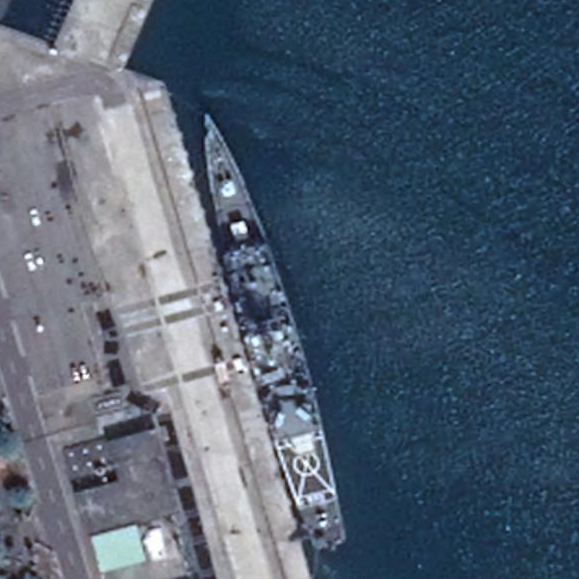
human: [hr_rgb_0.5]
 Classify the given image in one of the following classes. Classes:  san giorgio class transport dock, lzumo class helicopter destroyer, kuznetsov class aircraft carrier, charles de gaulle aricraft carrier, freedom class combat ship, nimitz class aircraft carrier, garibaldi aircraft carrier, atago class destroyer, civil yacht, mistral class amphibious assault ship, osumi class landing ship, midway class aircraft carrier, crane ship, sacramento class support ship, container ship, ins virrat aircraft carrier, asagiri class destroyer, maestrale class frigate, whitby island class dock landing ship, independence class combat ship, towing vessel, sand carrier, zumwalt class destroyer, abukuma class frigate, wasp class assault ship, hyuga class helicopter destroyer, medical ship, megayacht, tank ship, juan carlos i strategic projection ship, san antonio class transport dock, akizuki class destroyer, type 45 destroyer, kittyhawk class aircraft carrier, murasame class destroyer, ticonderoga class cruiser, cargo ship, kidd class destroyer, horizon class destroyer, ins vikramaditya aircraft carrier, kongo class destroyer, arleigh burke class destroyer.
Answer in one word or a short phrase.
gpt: Kidd class destroyer